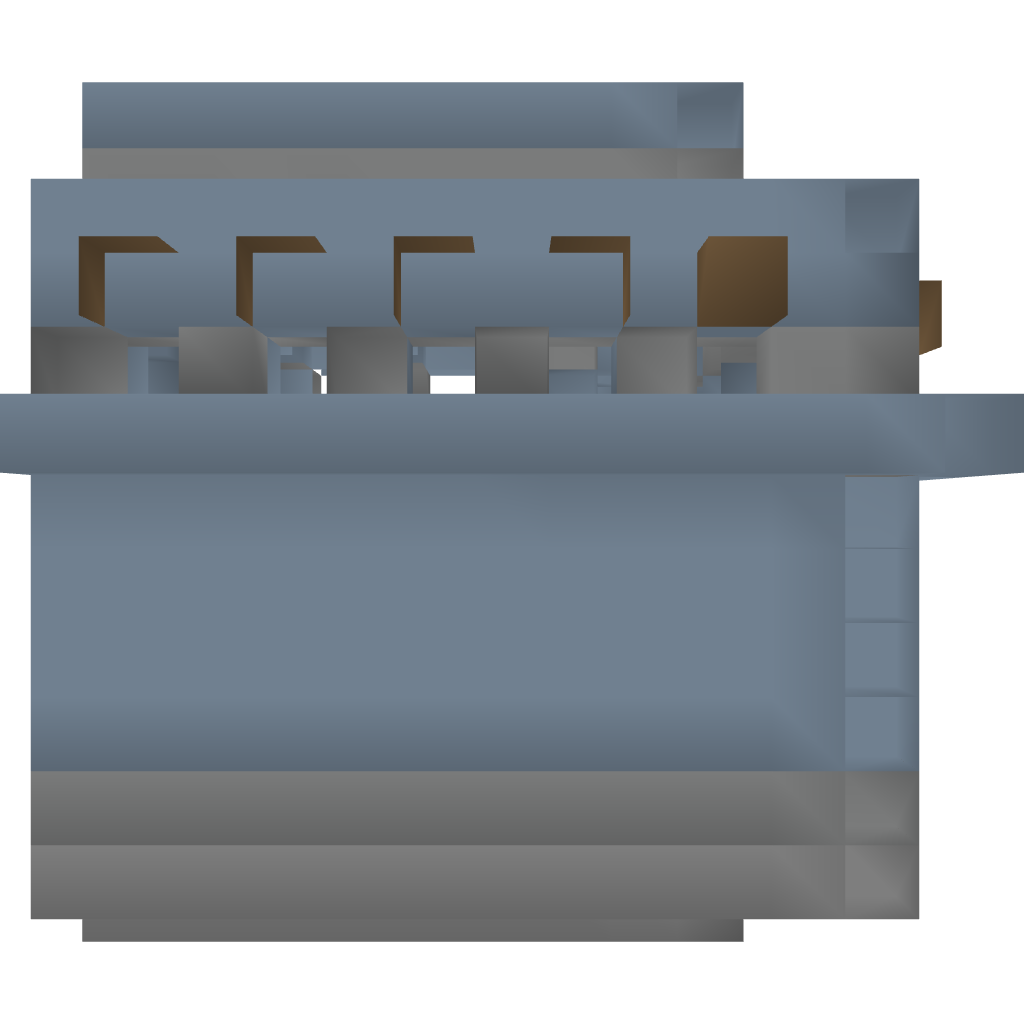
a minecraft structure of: Castle Module - Corner